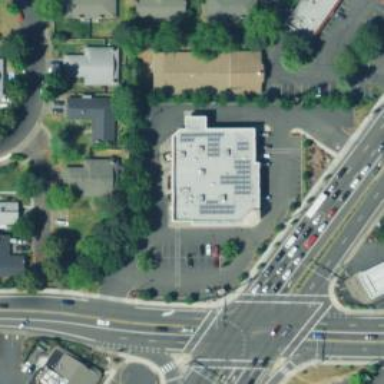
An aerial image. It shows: Pharmacy providing healthcare services.